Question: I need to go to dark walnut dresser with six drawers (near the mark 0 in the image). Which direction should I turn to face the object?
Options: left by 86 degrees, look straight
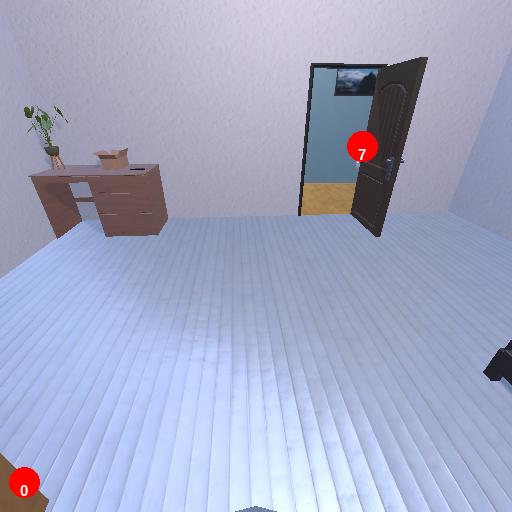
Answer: left by 86 degrees